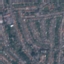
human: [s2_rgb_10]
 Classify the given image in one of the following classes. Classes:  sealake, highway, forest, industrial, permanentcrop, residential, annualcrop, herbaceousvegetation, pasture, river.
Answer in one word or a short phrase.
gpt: Residential